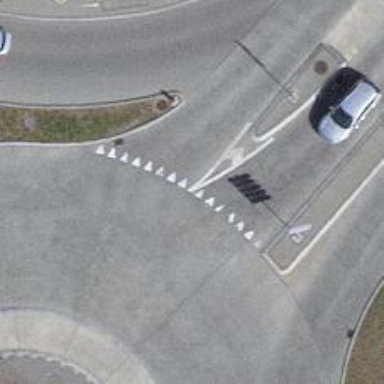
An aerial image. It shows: Road with "give way" sign.